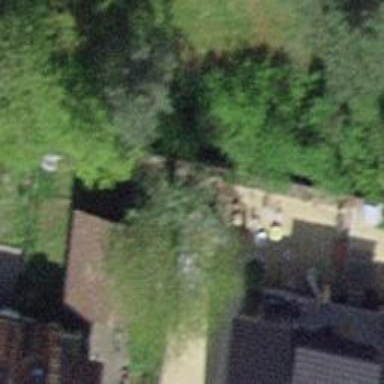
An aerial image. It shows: Deciduous broadleaved tree in garden.